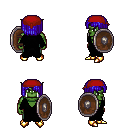
a pixel art fantasy rpg character, male body template, orc, green skin, black robe, teal pants, blue pageboy hairstyle, red bandana, gold boots, shield, four views (front, back, left, right), 2x2 character sprite sheet, small pixel art, hard edges, no anti-aliasing